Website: macys
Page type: cart
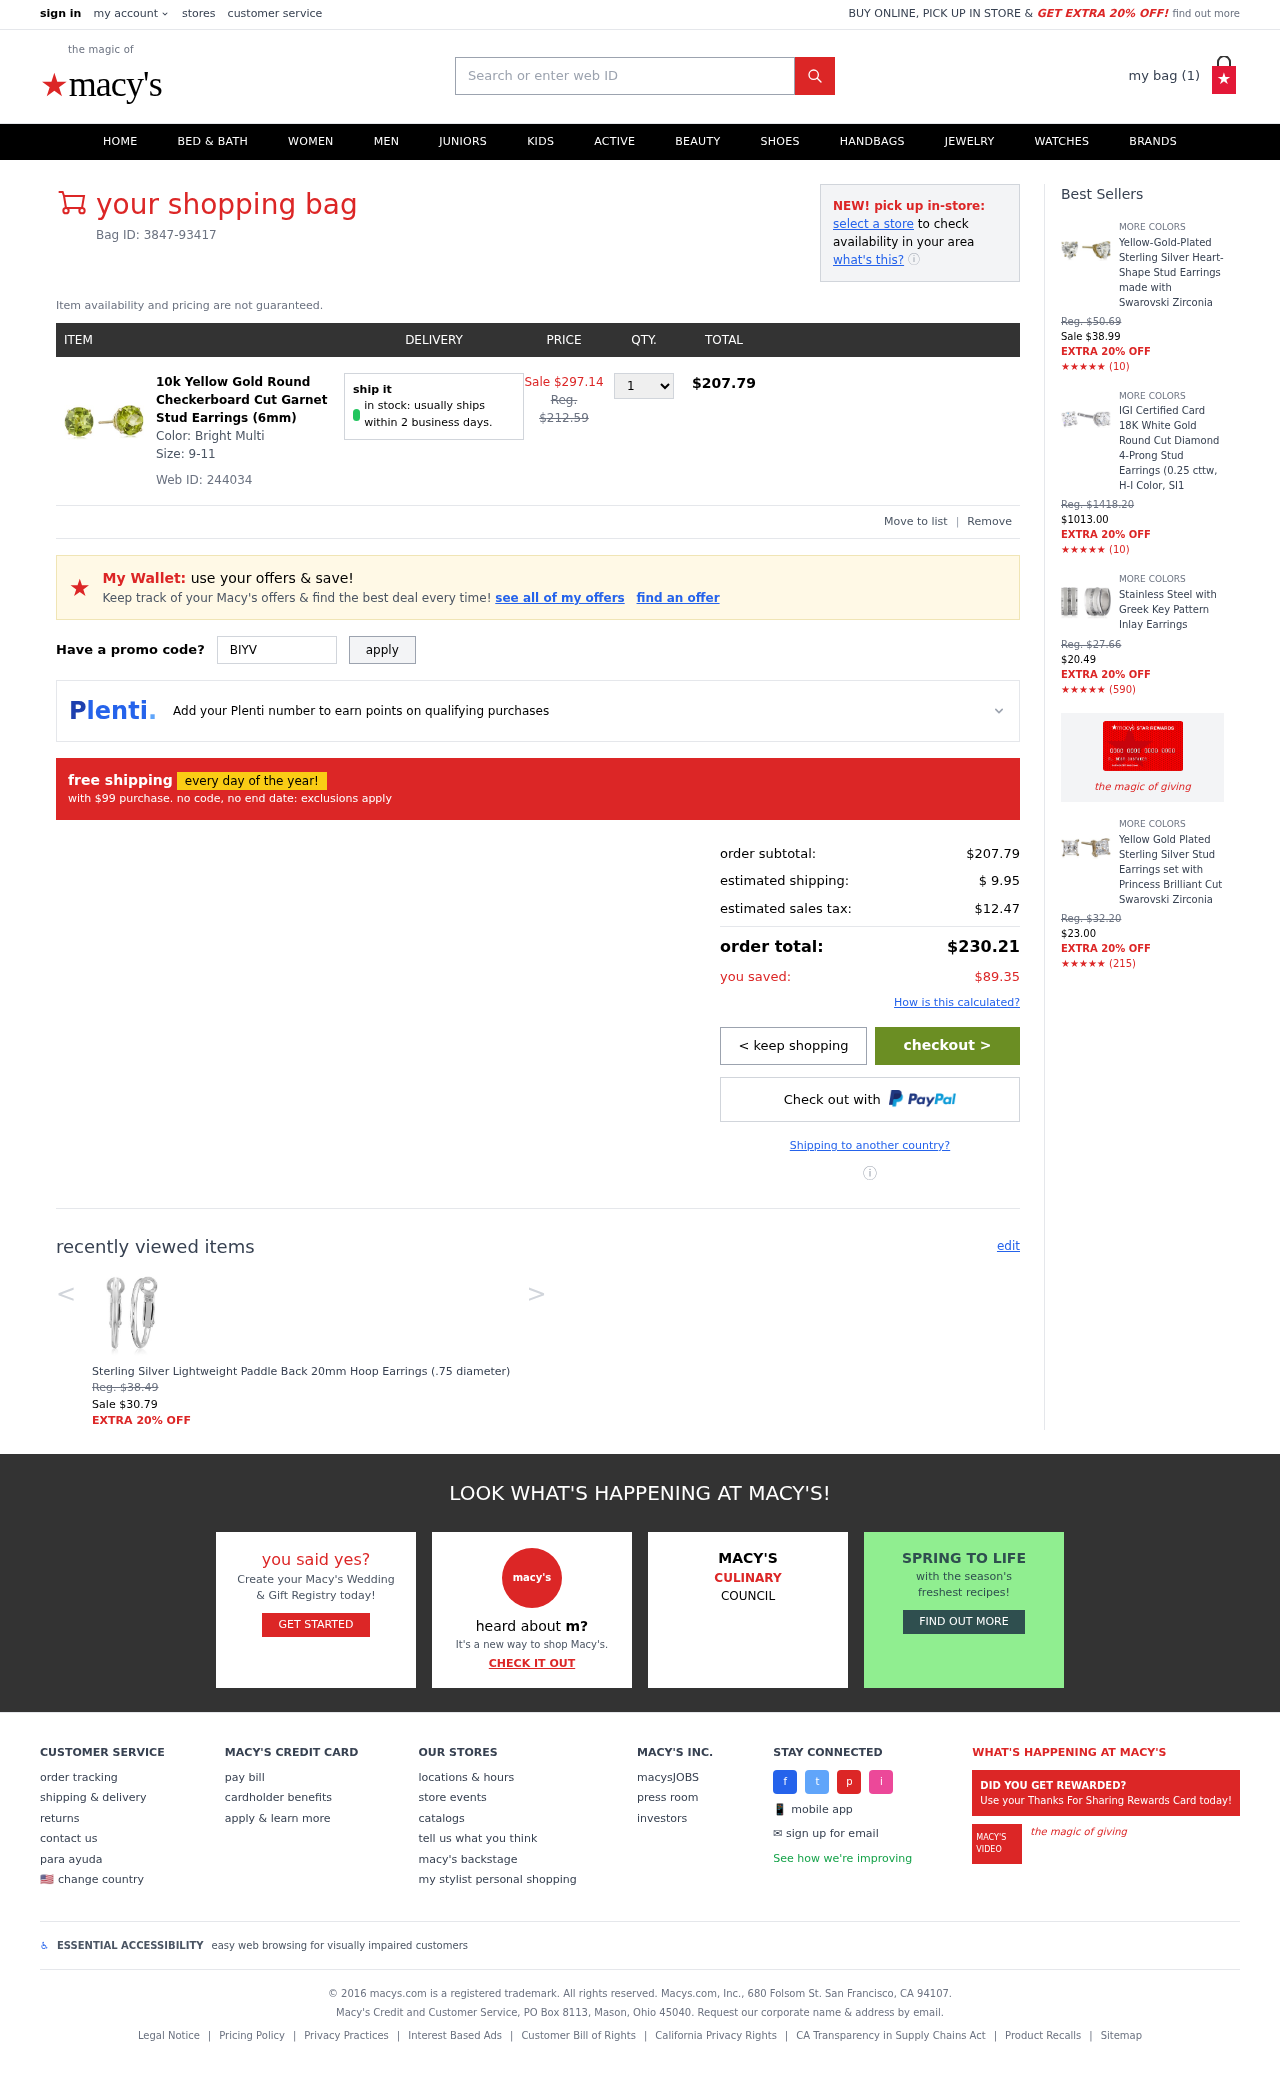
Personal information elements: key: PII_PROMO_CODE
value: BIYV33
Product elements: key: PRODUCT1_NAME
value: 10k Yellow Gold Round Checkerboard Cut Garnet Stud Earrings (6mm)
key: PRODUCT1_PRICE
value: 207.79
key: PRODUCT1_QUANTITY
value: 1
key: PRODUCT2_NAME
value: Sterling Silver Lightweight Paddle Back 20mm Hoop Earrings (.75 diameter)
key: PRODUCT2_PRICE
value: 30.79
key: PRODUCT3_NAME
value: Yellow-Gold-Plated Sterling Silver Heart-Shape Stud Earrings made with Swarovski Zirconia
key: PRODUCT3_NUM_RATINGS
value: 10
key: PRODUCT3_PRICE
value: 38.99
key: PRODUCT4_NAME
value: IGI Certified Card 18K White Gold Round Cut Diamond 4-Prong Stud Earrings (0.25 cttw, H-I Color, SI1
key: PRODUCT4_NUM_RATINGS
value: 10
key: PRODUCT4_PRICE
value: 1013
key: PRODUCT5_NAME
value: Stainless Steel with Greek Key Pattern Inlay Earrings
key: PRODUCT5_NUM_RATINGS
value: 590
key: PRODUCT5_PRICE
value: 20.49
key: PRODUCT6_NAME
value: Yellow Gold Plated Sterling Silver Stud Earrings set with Princess Brilliant Cut Swarovski Zirconia
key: PRODUCT6_NUM_RATINGS
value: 215
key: PRODUCT6_PRICE
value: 23
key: PRODUCT1_ORIGINAL_PRICE
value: Sale $297.14
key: PRODUCT1_TOTAL
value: $207.79
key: PRODUCT2_ORIGINAL_PRICE
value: Reg. $38.49
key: PRODUCT3_ORIGINAL_PRICE
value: Reg. $50.69
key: PRODUCT3_RATING
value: ★★★★★
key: PRODUCT4_ORIGINAL_PRICE
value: Reg. $1418.20
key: PRODUCT4_RATING
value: ★★★★★
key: PRODUCT5_ORIGINAL_PRICE
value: Reg. $27.66
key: PRODUCT5_RATING
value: ★★★★★
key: PRODUCT6_ORIGINAL_PRICE
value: Reg. $32.20
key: PRODUCT6_RATING
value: ★★★★★
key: PRODUCT_WEB_ID
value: Web ID: 244034
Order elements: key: ORDER_NUM_ITEMS
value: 1
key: ORDER_BAG_ID
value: Bag ID: 3847-93417
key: ORDER_SUBTOTAL
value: $207.79
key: ORDER_SHIPPING_COST
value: $ 9.95
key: ORDER_TAX
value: $12.47
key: ORDER_TOTAL
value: $230.21
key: ORDER_SAVINGS
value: $89.35
Search elements: key: HEADER_SEARCH
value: Search or enter web ID